Question: My Scenario is:
There are two pieces of software running on two different machines, one as a server and one as a client. They both use same ports for communicating to each other on UDP level. ( due to the client hardware it's not possible to set the communication on TCP level ( limited memory )). This scenario works already for like 15 years right now.
Now I want to make an emulator for this client, so that I won't have to use the client ( as it needs to be reconfigured everytime I need to debug and to do trouble shooting ). And it's not at the same location as where I'm at.
The thing I did was made a simple client application with a listenerport and a senderport ( same as the sever ) on a virtual network card ( created with de devcon utility )
Now when I run the client I get a SocketException:"Only one usage of each socket address (protocol/network address/port) is normally permitted" ( This is the first thing what happens when I start the client )
This happens at the line where I create the listener : 'UdpClient listener = new UdpClient(listenPort);'
In the osi model there is first the network layer(ip addres) and then the port numbers ( with the TCP/UDP layer )..
'''
7 Application Process Application
6 Presentation
5 Session
4 Transport Host to host TCP, UDP Packets
3 Network Internet IP, ICMP Frames
2 Data Link Network Access ARP Bits
1 Physical
'''
The client is not listening on the same networkcard as the server is ( but they are both running on the same computer though ).
The thing I don't get is why this message? Might it be that's it's not possible to create a virtual network card and use the same ports on the same computer? ( As I want to run the client and server on the same computer )
[edit]

I was just wondering that it might not be possible just as for the reason that it's using one list of porst for all the network cards and therefore it's already being used.
Then my question is:"how to make a second list of ports to listen too ( as it's different networkcard in the same computer?"
It's almost the same as VirtualBox or VirtualPC makes a new virtual network card. When they are created it's possible to listen on the same port ( although it's a virtualmachine ) but still is the same hardware. Then rises the question on how did they do it?
[/edit]
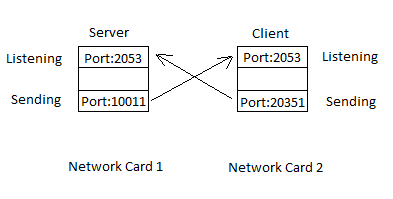
Answer: I've solved my problem! The theory of my idea above works.
What I found out is that my predecessor has set a UdpPortListener on ALL available network cards that are in the current computer....
'''
IPEndPoint(IPAddress.Any, receivePort);
'''
I've set this at the Networkcard I want to listen to and it works! Conclusion here is , never make assumptions on how someone implemented code ( even how it says on paper ) and always try to do some "reverse-engineering" on how things are actually handled!
Thank you all for helping me out here!